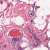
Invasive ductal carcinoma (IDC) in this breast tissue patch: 1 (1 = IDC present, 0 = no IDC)